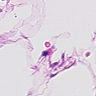
Metastatic tissue present: no